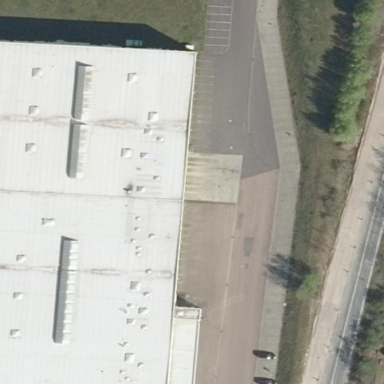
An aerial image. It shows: Street side parking area.